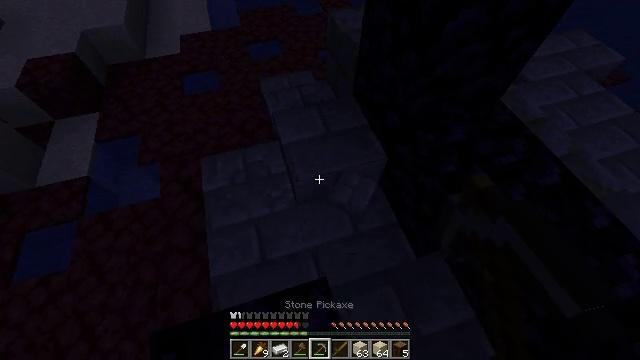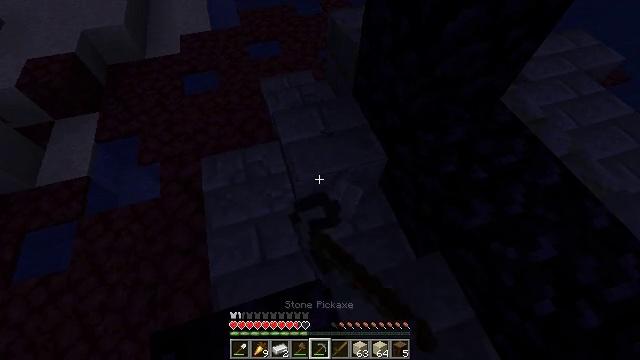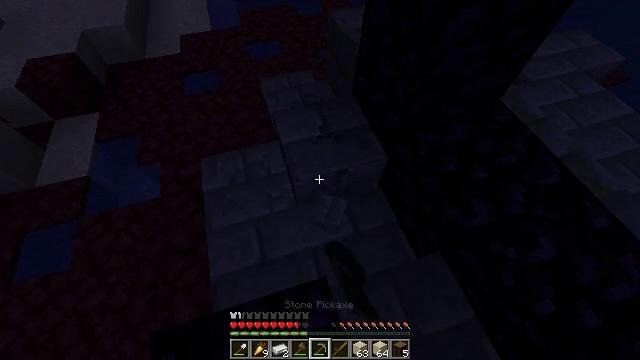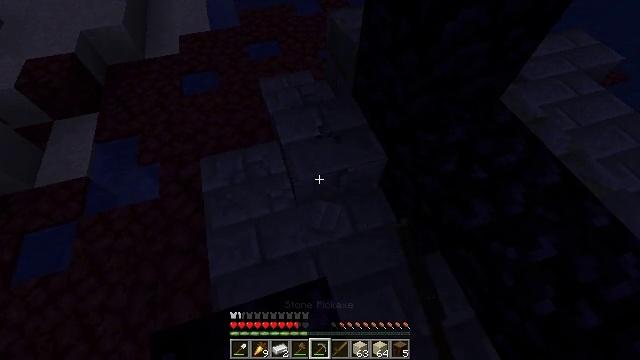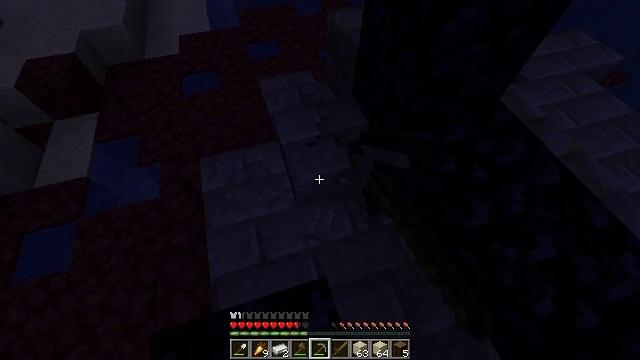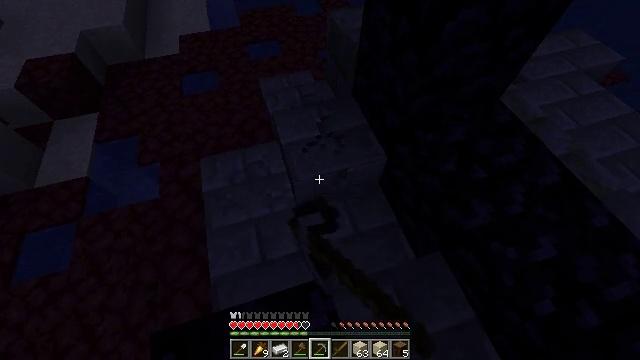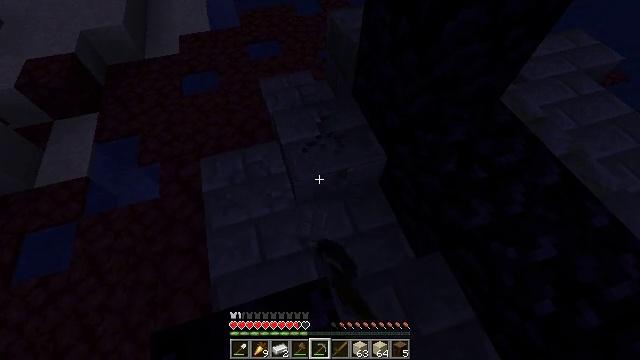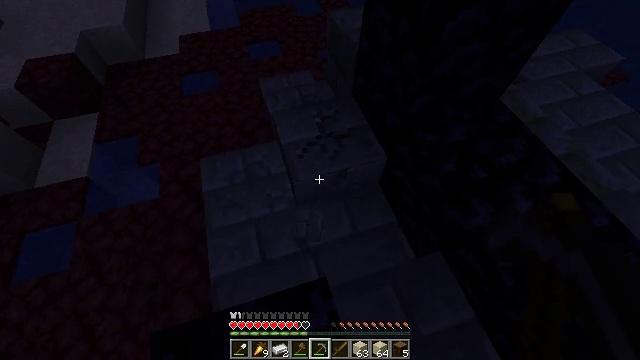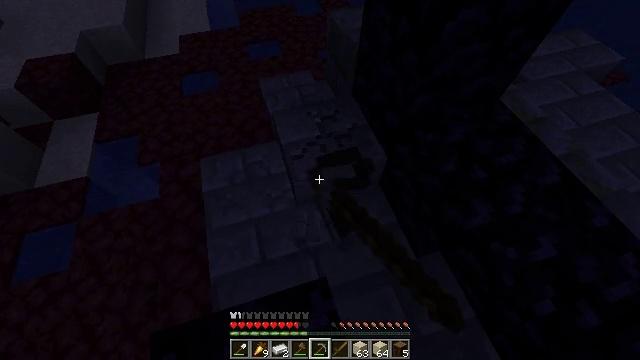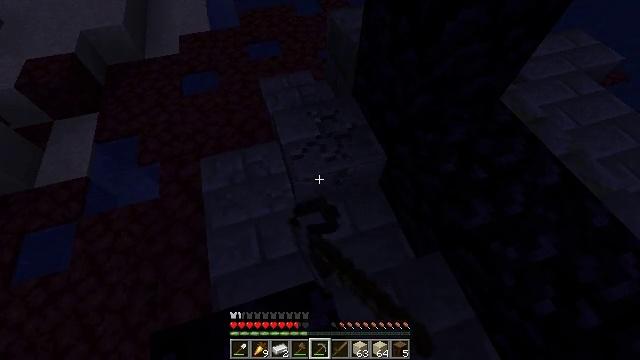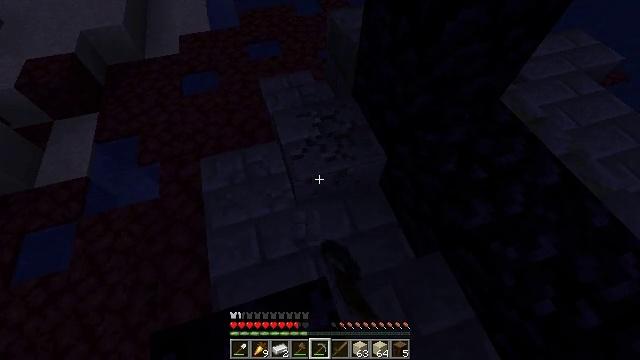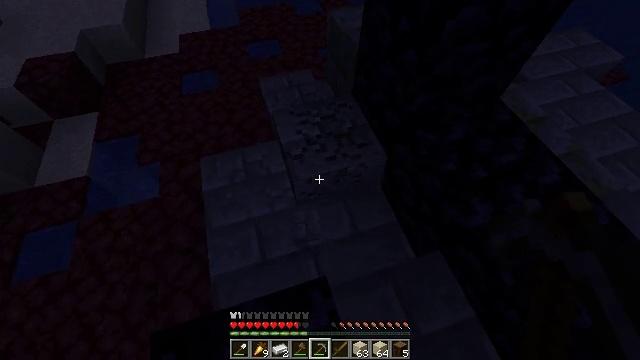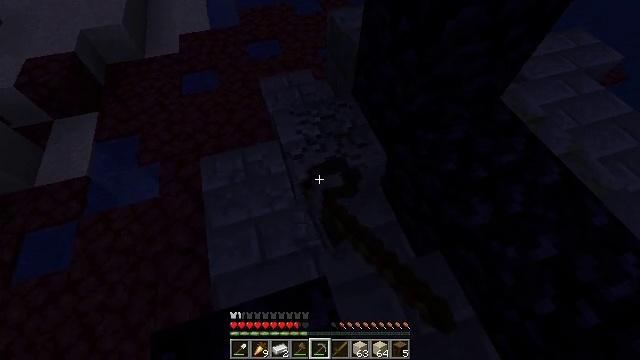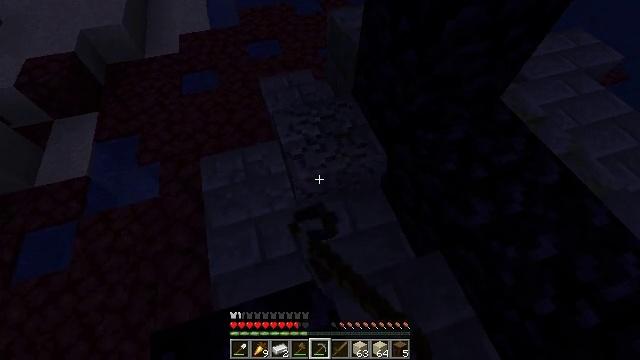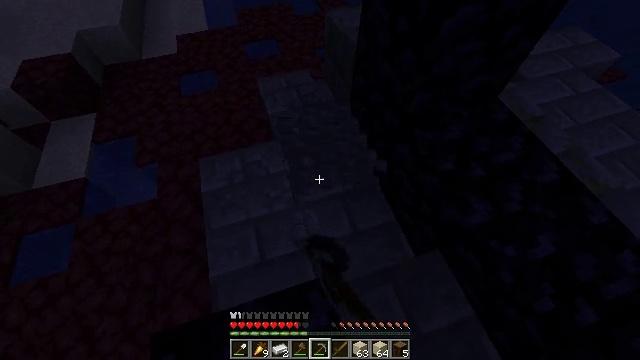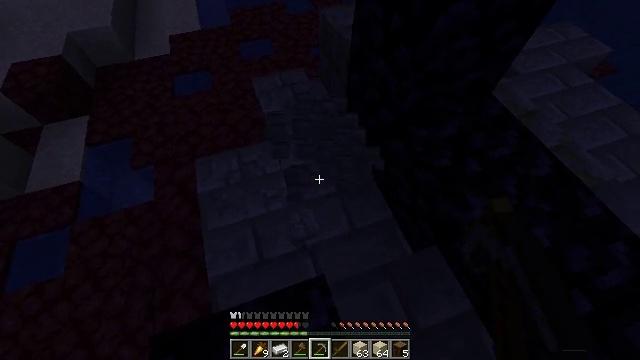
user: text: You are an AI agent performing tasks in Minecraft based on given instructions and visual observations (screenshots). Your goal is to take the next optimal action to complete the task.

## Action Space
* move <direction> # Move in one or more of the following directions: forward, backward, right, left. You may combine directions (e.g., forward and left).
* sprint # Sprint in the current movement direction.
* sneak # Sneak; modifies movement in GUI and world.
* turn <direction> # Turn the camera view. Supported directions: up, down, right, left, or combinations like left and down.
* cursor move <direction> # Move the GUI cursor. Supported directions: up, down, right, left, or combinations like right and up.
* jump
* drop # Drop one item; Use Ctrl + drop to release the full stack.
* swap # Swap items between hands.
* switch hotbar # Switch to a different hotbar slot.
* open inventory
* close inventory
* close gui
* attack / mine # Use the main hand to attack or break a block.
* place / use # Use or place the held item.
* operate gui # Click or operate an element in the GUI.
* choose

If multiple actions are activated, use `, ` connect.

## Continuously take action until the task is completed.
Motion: motion action
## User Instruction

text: Gather the stone brick slab for your inventory.
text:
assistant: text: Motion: attack / mine
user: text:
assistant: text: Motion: attack / mine
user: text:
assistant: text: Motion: attack / mine
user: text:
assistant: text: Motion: attack / mine
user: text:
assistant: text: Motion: attack / mine
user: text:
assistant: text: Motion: attack / mine
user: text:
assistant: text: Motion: attack / mine
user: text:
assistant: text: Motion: attack / mine
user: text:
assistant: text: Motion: attack / mine
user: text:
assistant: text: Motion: attack / mine
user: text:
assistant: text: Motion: attack / mine
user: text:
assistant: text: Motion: attack / mine
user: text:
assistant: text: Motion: attack / mine
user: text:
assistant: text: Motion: attack / mine
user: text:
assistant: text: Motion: turn right, attack / mine
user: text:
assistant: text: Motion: attack / mine
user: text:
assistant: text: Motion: attack / mine
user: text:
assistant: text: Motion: attack / mine
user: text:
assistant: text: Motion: attack / mine